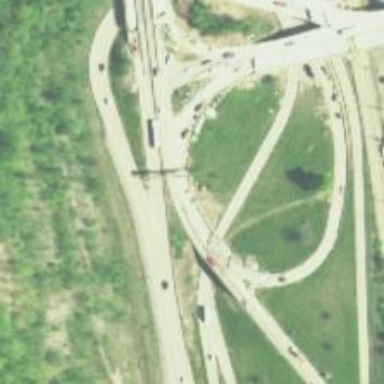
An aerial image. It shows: Bridge over primary link highway.